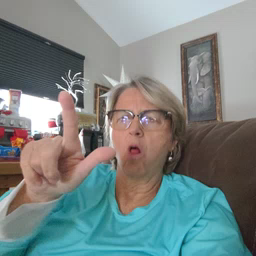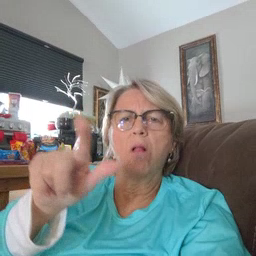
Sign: all